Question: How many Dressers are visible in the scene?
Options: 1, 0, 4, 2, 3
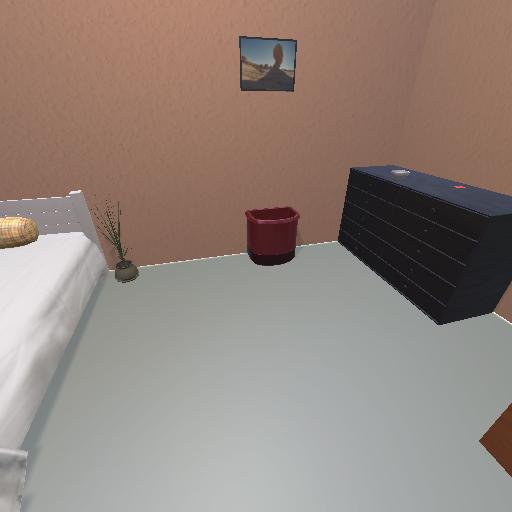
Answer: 1